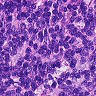
Metastatic tissue present: no